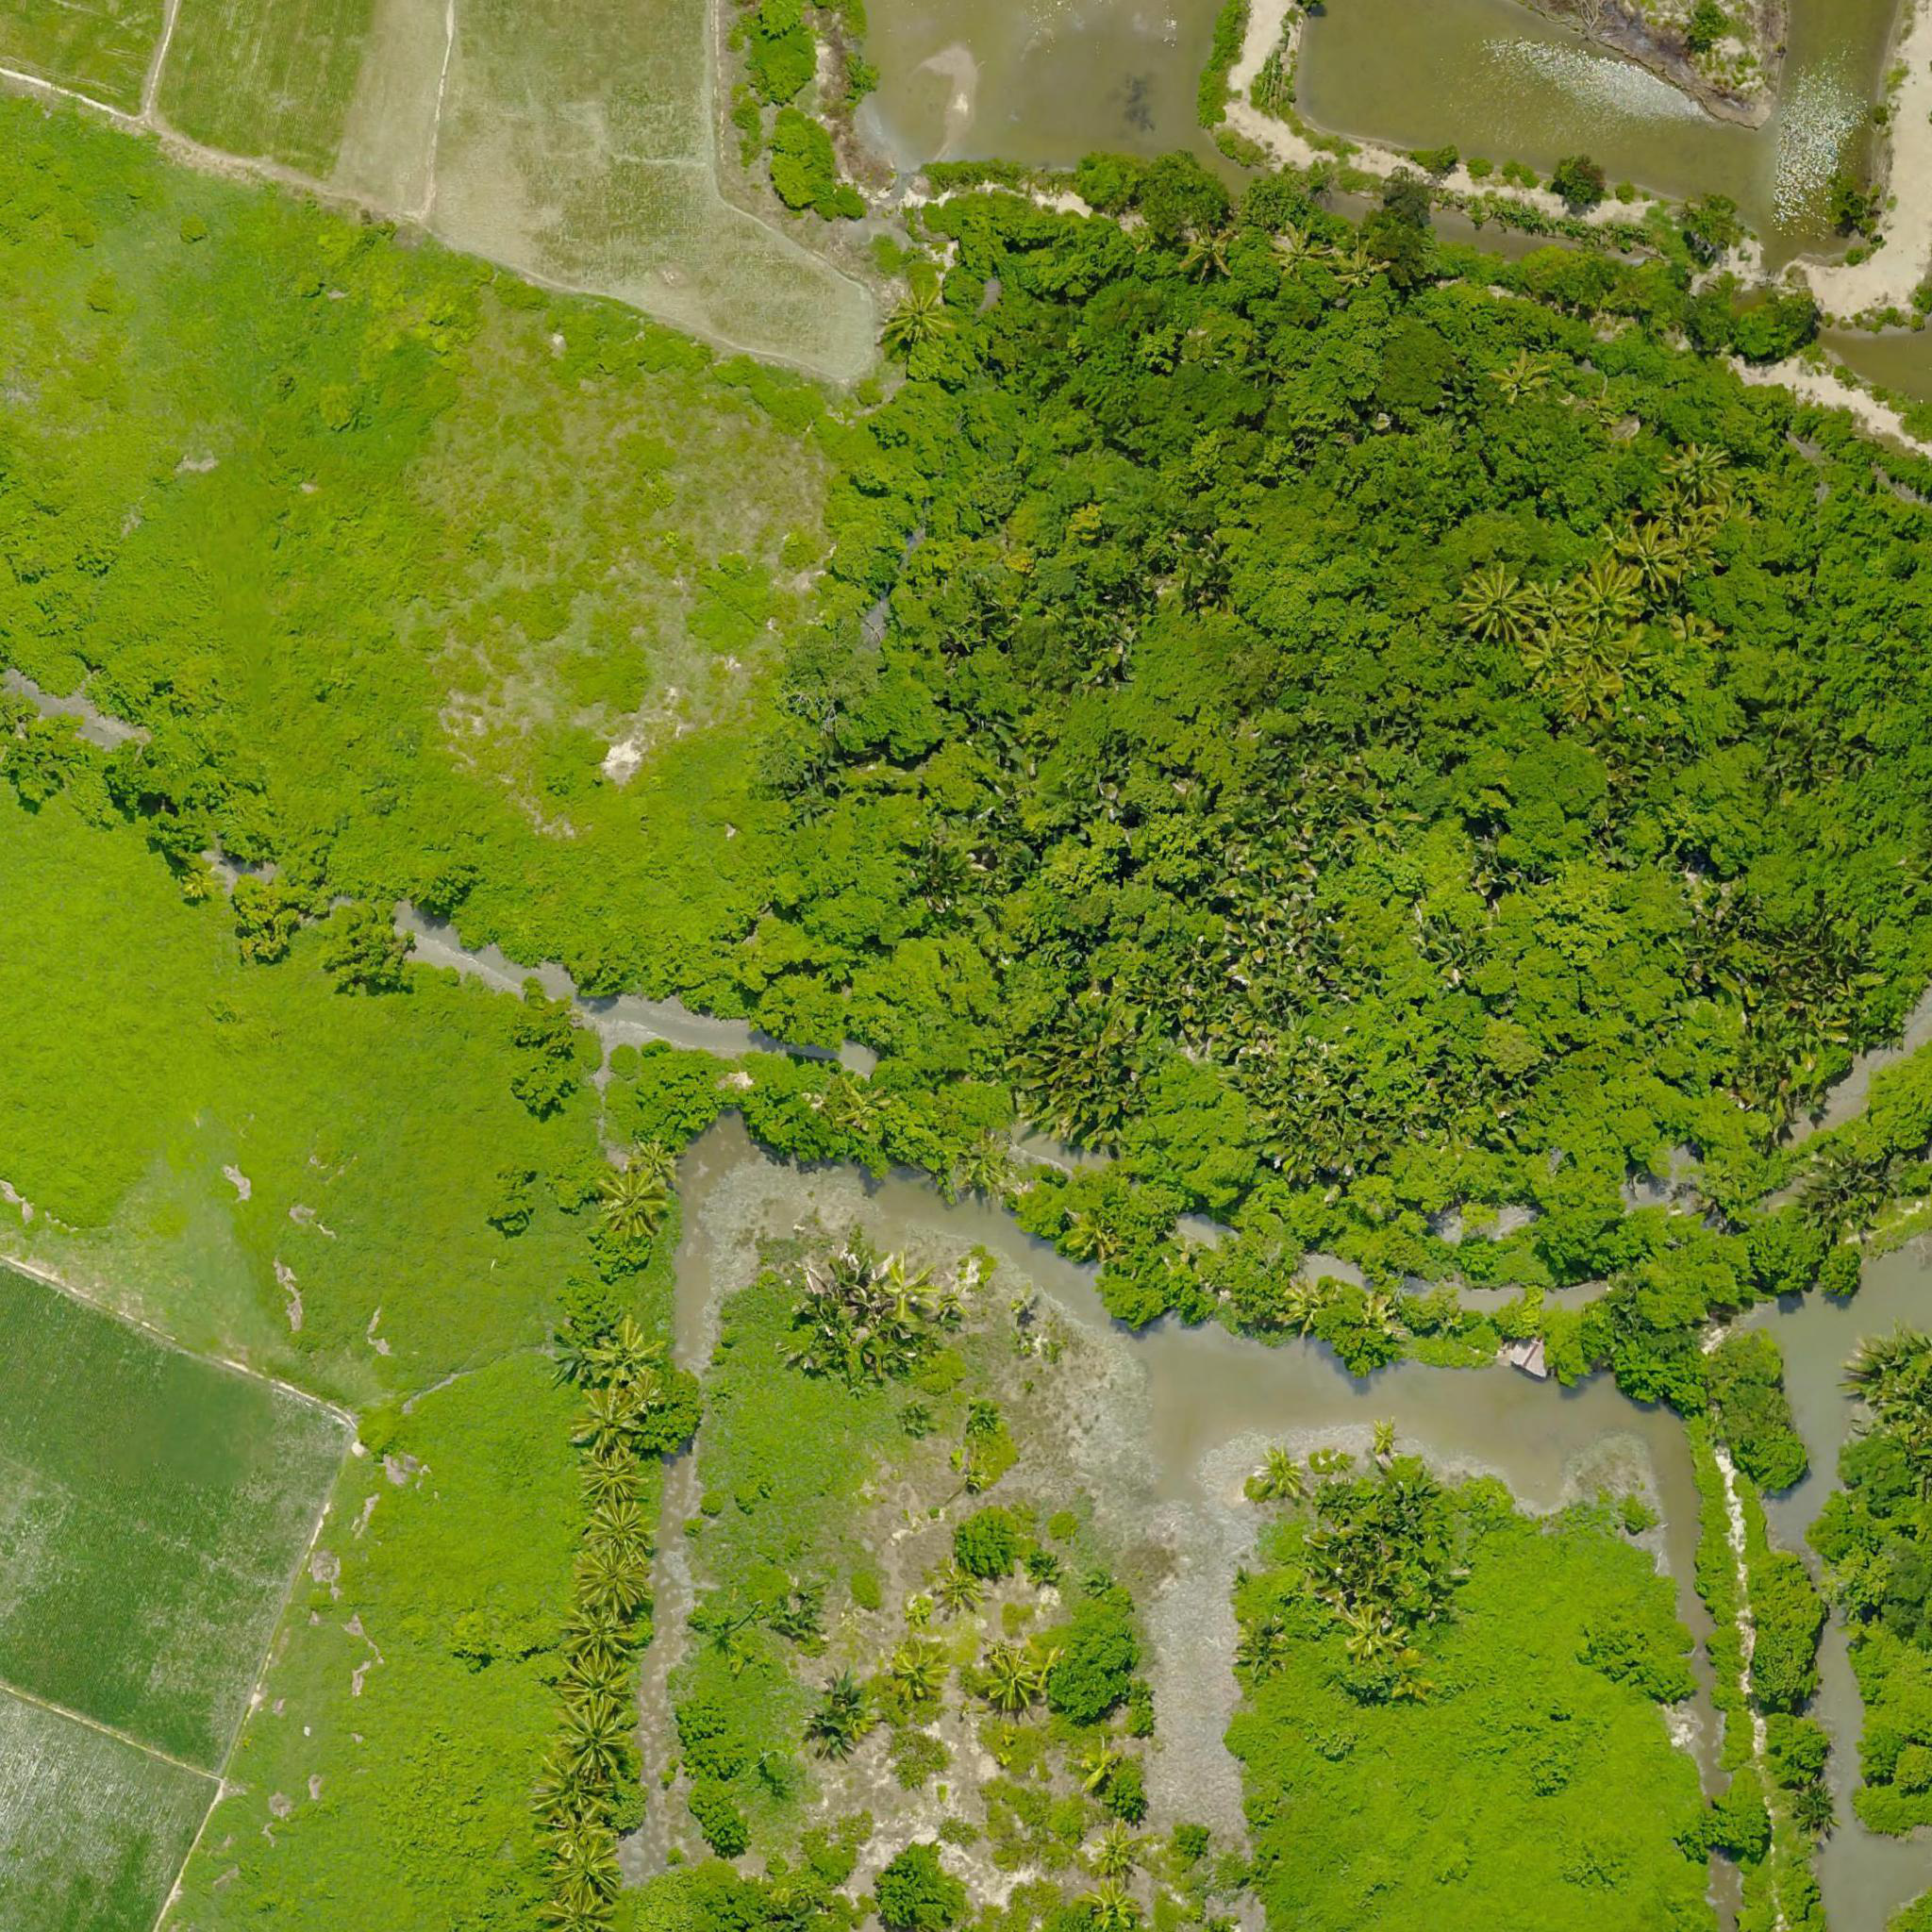
Biome: Sulawesi lowland rain forests